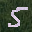
Label: 5